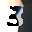
Label: 3